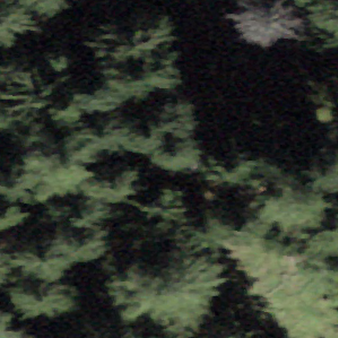
Label: other